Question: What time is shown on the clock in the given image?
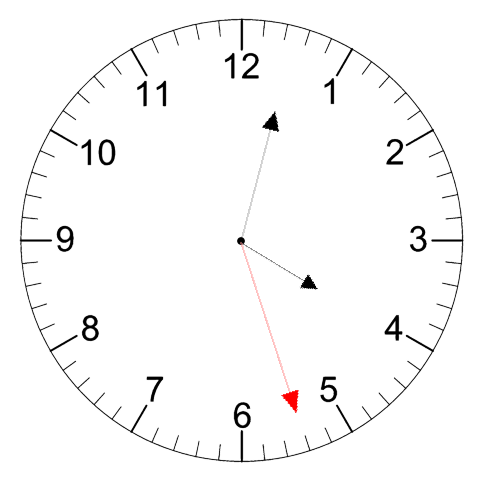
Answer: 04:02:27